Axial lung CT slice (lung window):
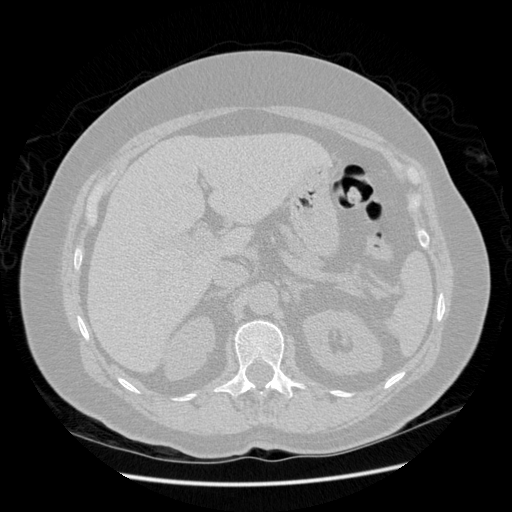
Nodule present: no